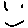
Label: smiley face